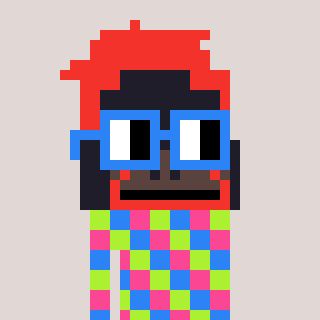
a pixel art character with square blue glasses, a orangutan-shaped head and a teal-colored body on a warm background